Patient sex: F
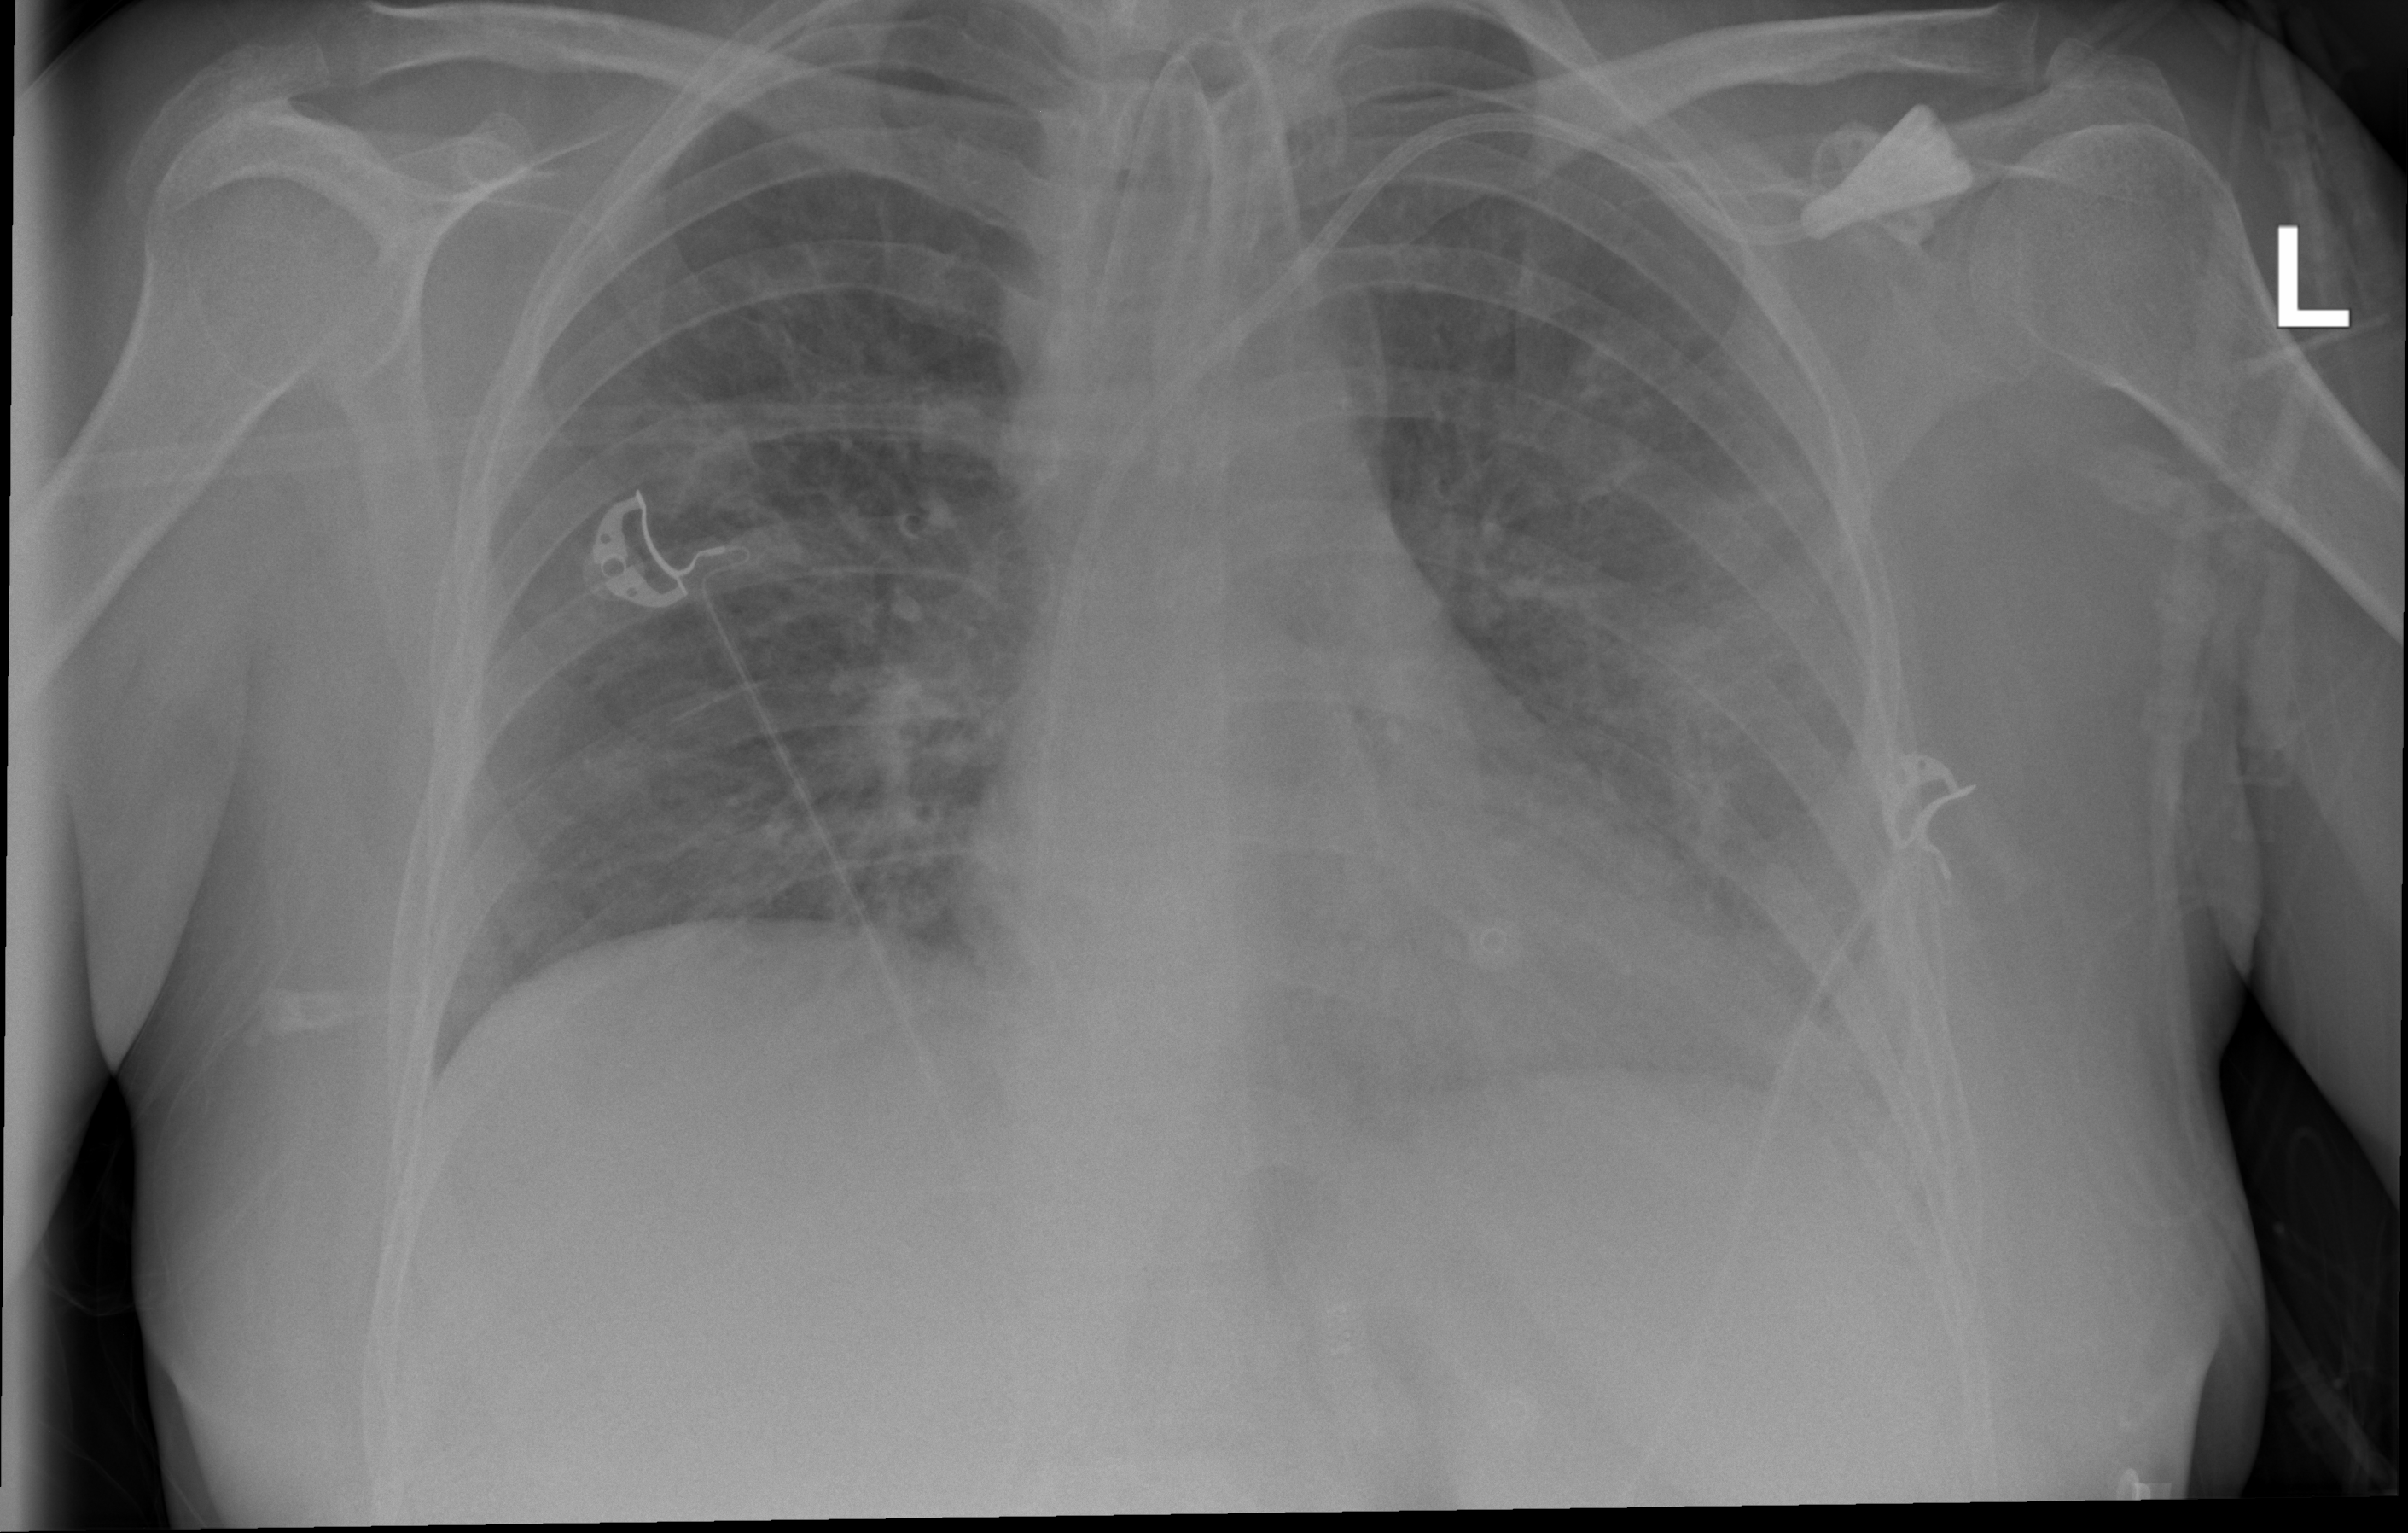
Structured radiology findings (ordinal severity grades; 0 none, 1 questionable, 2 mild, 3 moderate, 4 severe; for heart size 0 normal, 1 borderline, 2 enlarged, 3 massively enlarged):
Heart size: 0
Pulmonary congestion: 0
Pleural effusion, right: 0
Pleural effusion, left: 0
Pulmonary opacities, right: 2
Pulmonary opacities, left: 2
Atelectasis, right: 2
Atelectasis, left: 2